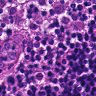
Metastatic tissue present: no